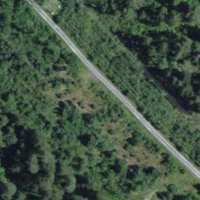
EUNIS habitat code: 43
Species observed at this site:
Platanthera bifolia